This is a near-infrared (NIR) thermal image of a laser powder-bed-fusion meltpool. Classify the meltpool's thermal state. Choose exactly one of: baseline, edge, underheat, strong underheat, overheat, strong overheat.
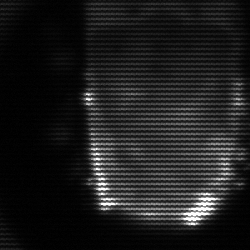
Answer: baseline